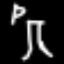
Label: pants